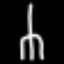
Label: fork